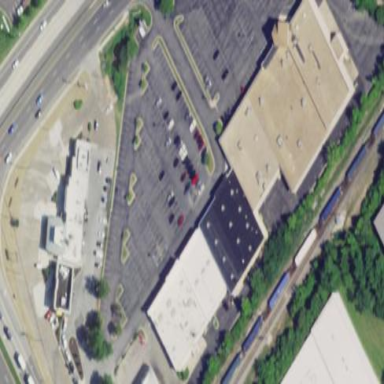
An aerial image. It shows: Commercial building.